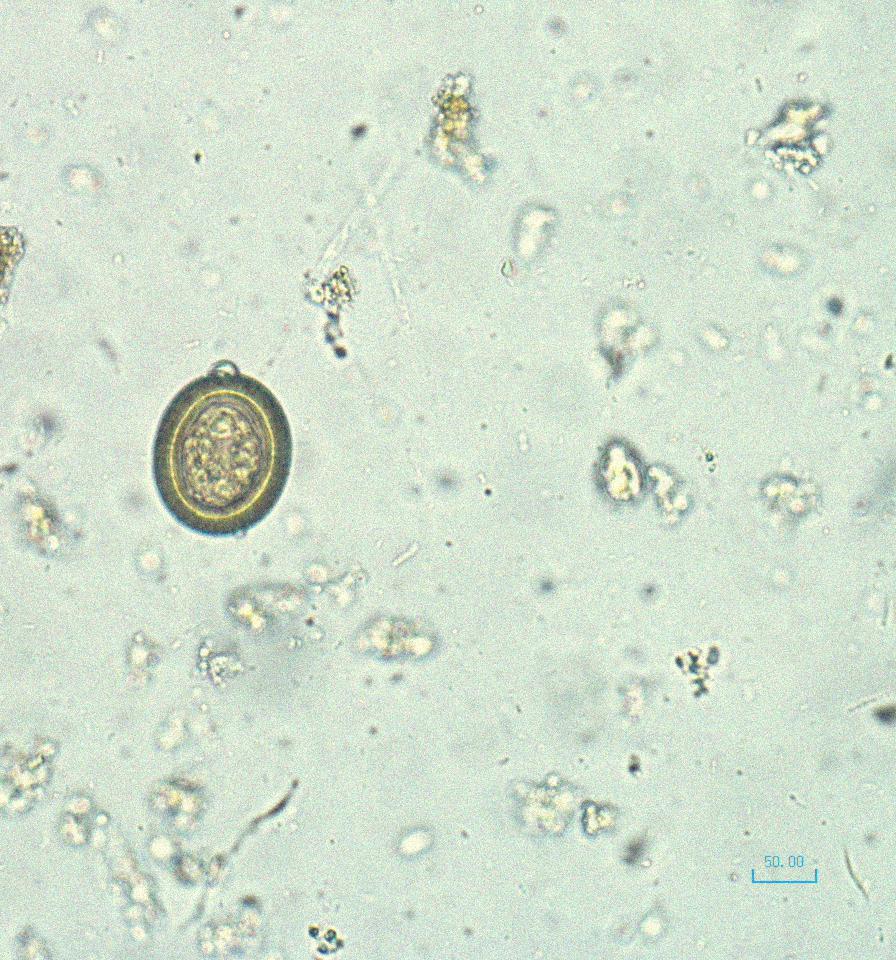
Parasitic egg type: Taenia spp. egg